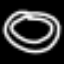
Label: donut